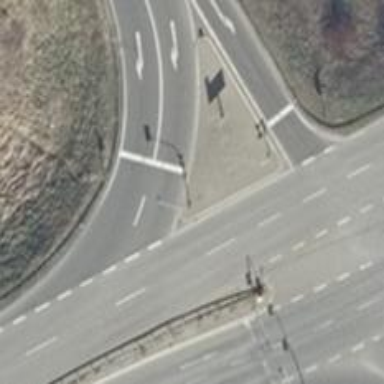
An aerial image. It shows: Road with traffic signals.